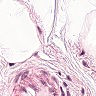
Metastatic tissue present: no